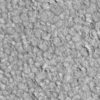
Label: not_dusty